Question: I have a file like this:

I want to get the school section of the file and place it into a new file.
The output in the new file should be like this:
'''
School
Texas high,SA high,Plano tech
'''
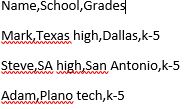
Answer: The following awk script should solve your probelm provided you manually add the 'School' heading yourself or if that remains same add it as 'BEGIN { printf "School" }' in below example.
'''
$ cat input_file
Mark,Texas High, Dallas, k-5
Steve,SA high,Antonio,k-5
Adam,Plano tech,k-5
$ awk -F, 'BEGIN { sep = ""} { printf("%s%s", sep, $2); sep = ","}' < input_file
Texas High,SA high,Plano tech
'''